Question: I am trying to create the following text box design on a website. I could use images for the white boxes, but the issue is that I am not sure how to create an L shaped text area where the words wrap and fit nicely into those white boxes.
Does anyone know how to achieve this, or point me to the right direction to investigate?

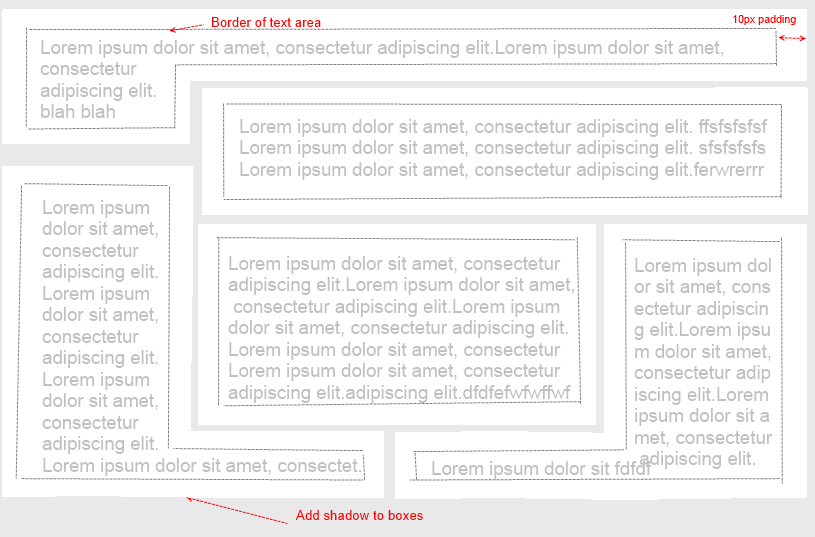
Answer: Try <URL>
> CSS Exclusions define arbitrary areas around which inline content
can flow. CSS Exclusions can be defined on any CSS
block-level elements. CSS Exclusions extend the notion of content
wrapping previously limited to floats.
They are specifically related to word-wrap.